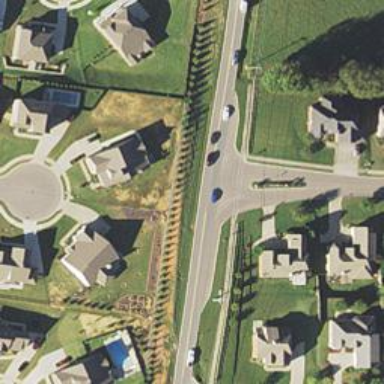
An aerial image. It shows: Residential road with asphalt surface and separate sidewalk.